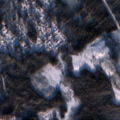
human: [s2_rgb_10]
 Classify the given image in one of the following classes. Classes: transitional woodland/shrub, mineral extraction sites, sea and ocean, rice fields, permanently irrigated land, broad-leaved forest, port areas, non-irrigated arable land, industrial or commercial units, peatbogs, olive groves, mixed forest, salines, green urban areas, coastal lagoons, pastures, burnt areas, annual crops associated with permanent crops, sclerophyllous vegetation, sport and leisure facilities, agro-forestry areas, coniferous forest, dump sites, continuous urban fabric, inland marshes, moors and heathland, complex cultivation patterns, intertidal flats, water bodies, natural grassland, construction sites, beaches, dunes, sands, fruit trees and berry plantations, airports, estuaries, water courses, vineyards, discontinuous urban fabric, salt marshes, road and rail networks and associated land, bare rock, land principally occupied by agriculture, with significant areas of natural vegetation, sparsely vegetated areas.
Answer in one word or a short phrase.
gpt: discontinuous urban fabric, coniferous forest, transitional woodland/shrub